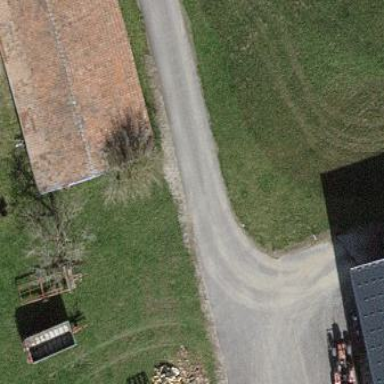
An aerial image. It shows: Farm auxiliary building.